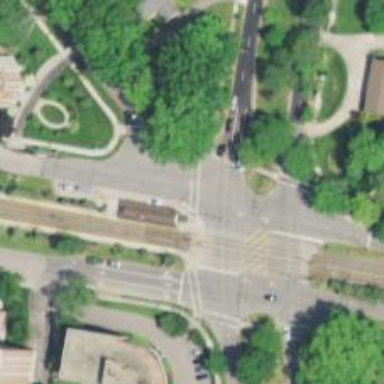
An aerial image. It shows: Zebra crossing on the road.